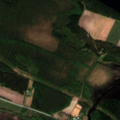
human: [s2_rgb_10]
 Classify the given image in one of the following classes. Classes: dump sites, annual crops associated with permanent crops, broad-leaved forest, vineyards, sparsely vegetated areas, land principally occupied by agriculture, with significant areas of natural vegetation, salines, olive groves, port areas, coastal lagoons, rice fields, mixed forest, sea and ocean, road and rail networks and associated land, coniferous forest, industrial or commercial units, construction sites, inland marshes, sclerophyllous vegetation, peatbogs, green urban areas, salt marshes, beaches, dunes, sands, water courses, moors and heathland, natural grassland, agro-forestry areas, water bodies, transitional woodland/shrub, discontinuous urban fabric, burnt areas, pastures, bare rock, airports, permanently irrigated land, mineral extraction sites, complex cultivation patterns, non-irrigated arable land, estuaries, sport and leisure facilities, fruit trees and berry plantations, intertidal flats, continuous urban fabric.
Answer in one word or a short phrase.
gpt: land principally occupied by agriculture, with significant areas of natural vegetation, coniferous forest, mixed forest, inland marshes, water bodies